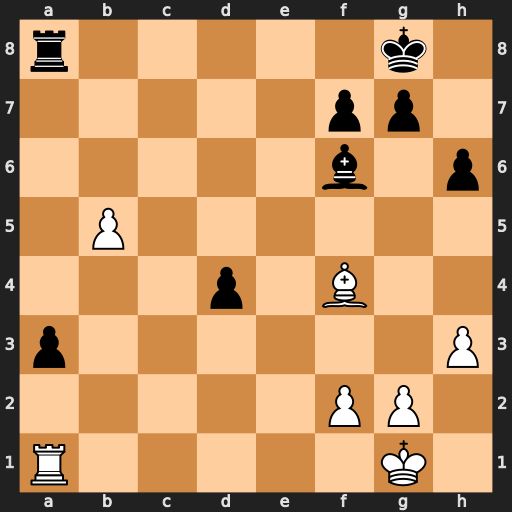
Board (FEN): r5k1/5pp1/5b1p/1P6/3p1B2/p6P/5PP1/R5K1
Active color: w
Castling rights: -
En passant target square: -
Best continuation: b6 Re8 b7